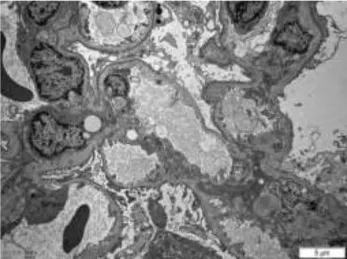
The thickness of the basement membrane was 356.74 nm (E).
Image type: pathology (h&e)